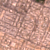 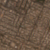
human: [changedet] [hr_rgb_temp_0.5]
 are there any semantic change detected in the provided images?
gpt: No change occurred.